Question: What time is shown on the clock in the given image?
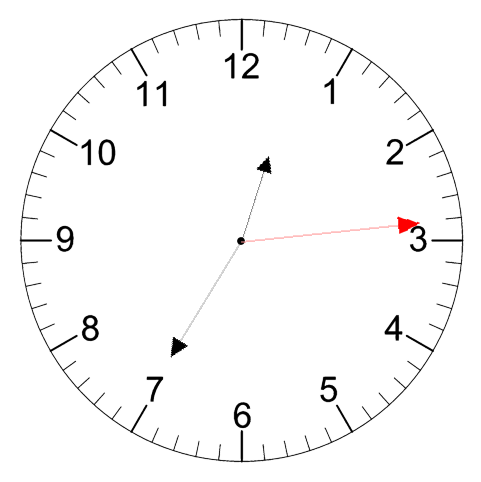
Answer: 12:35:14